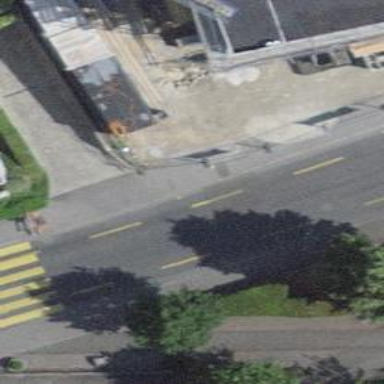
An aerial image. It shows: Residential road with asphalt surface. It has separate cycle lane and sidewalks on both sides.